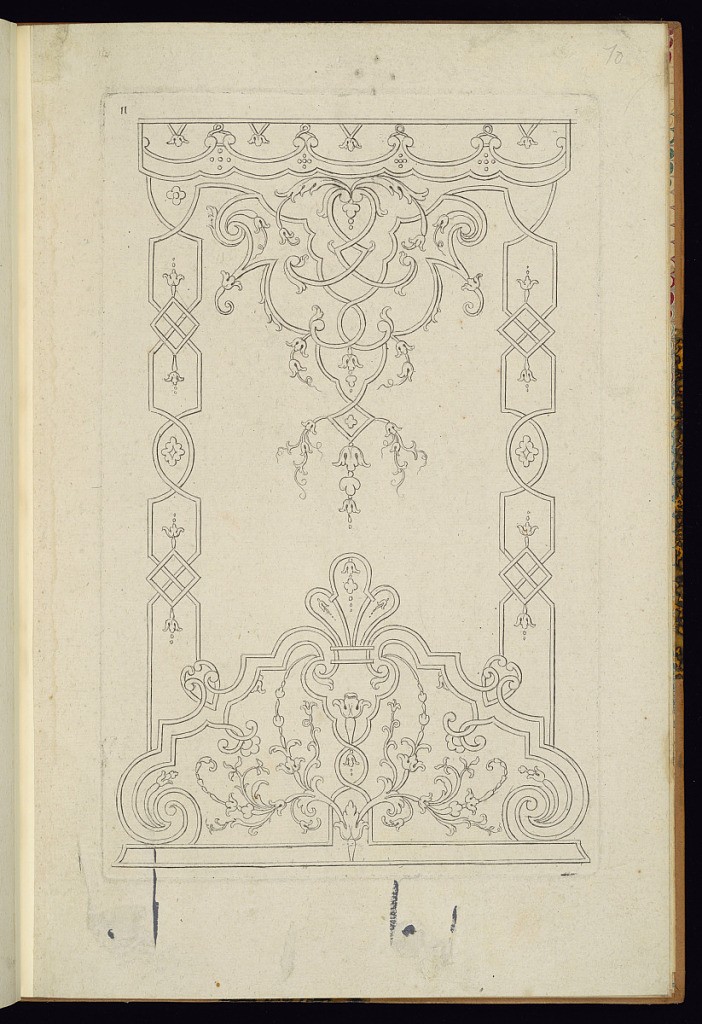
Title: Headboard, Backpiece, and Valance Designs
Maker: Nicolas Guérard, French, ca.1648 – 1719
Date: late 17th century
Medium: Etching on laid paper
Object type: Print
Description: Designs for an embroidered bed headboard, backpiece, and valance featuring strapwork, fleurons, rosettes, and foliate scrolls. The plate is numbered.